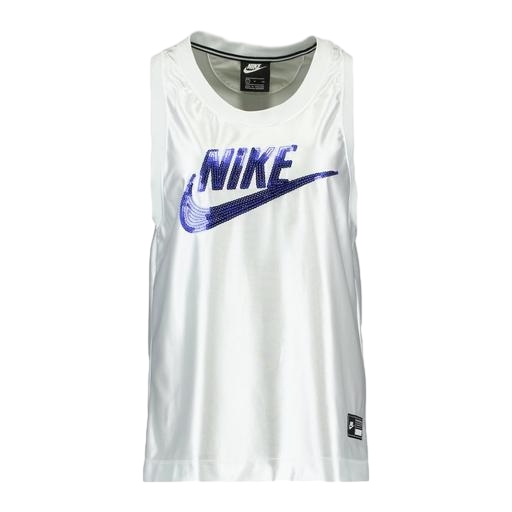
dri-fit tank, nike shirt, branded tank-top, white background